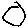
Label: circle